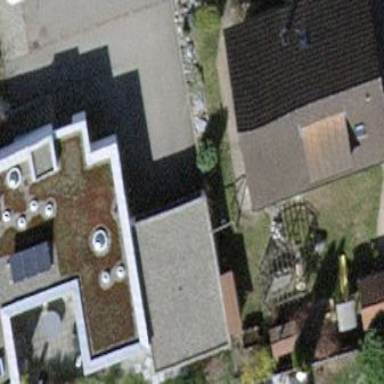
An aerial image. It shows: Flat-roofed garage.